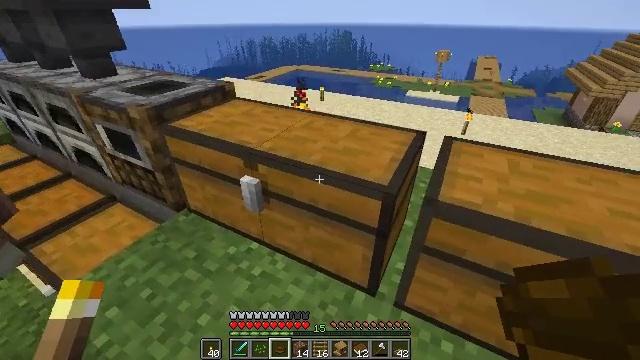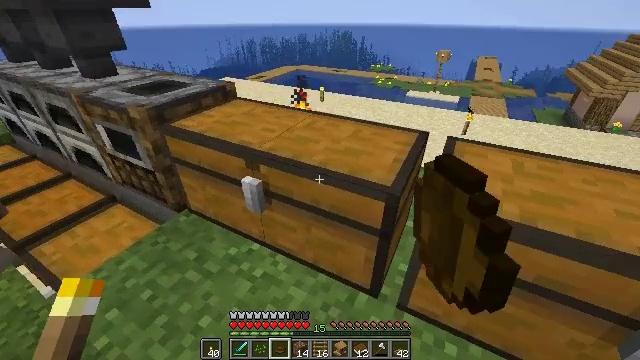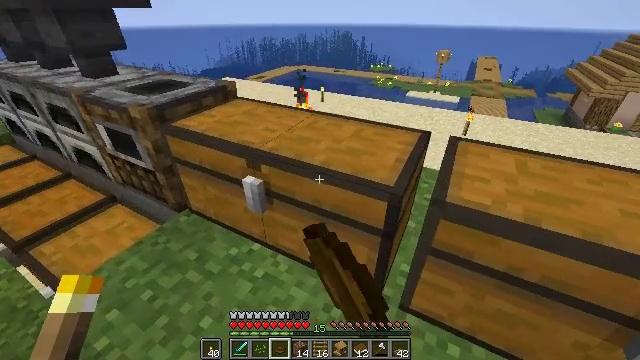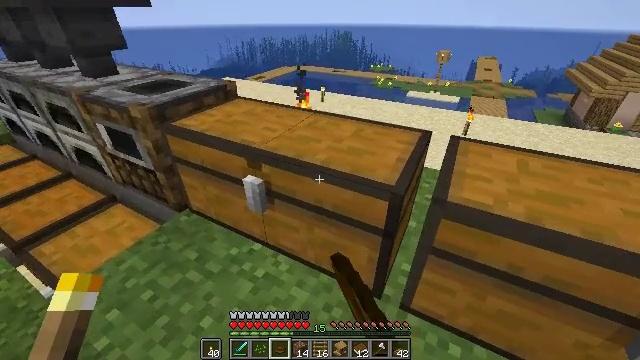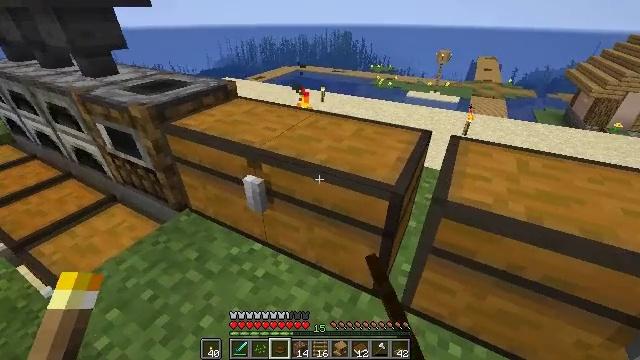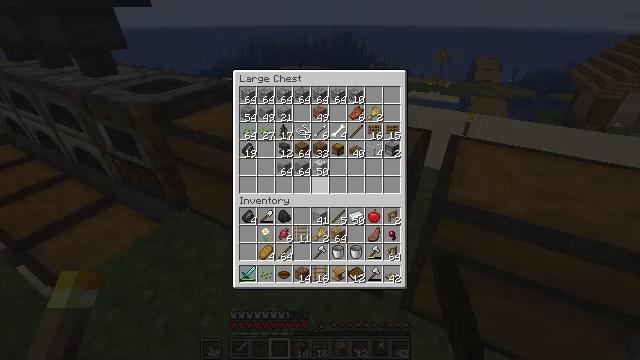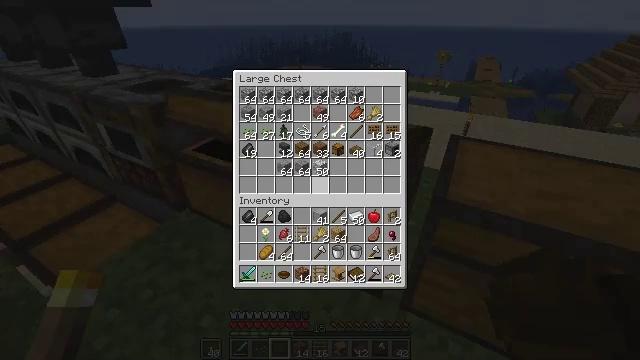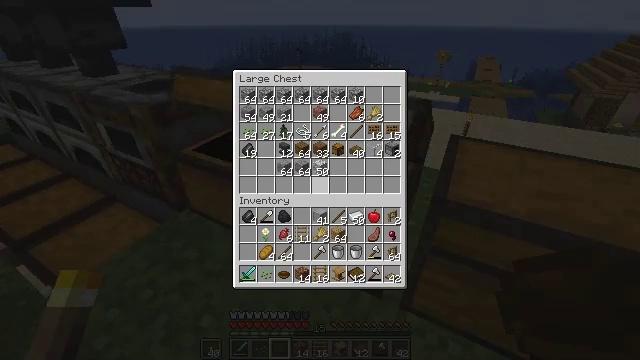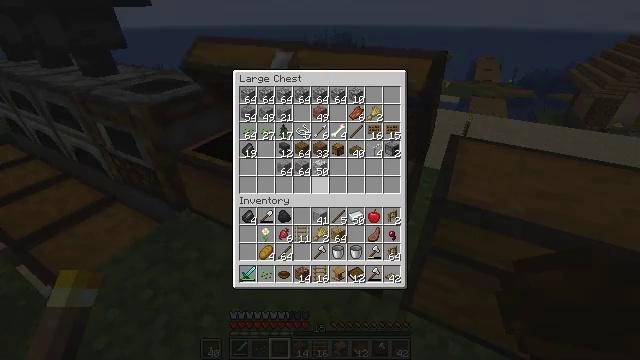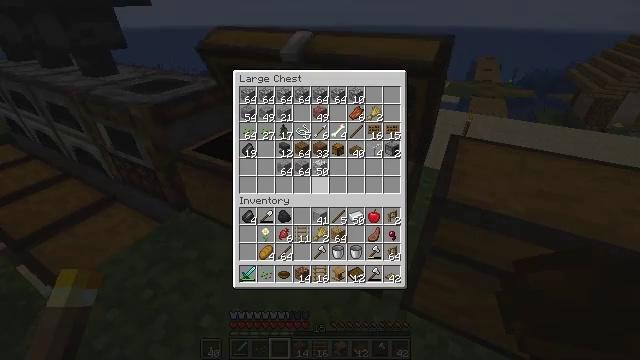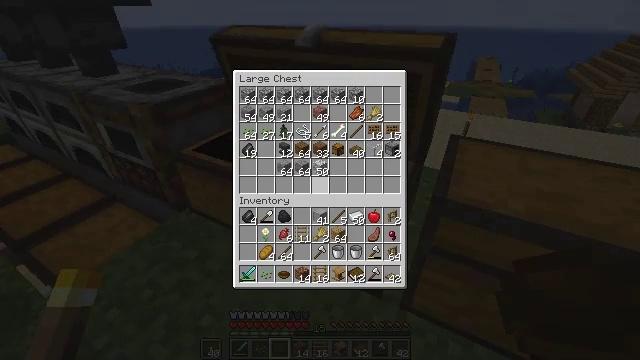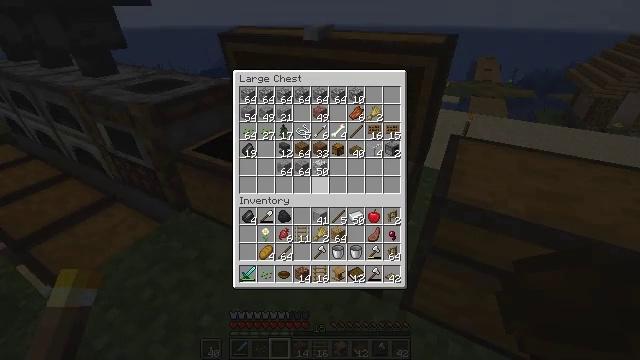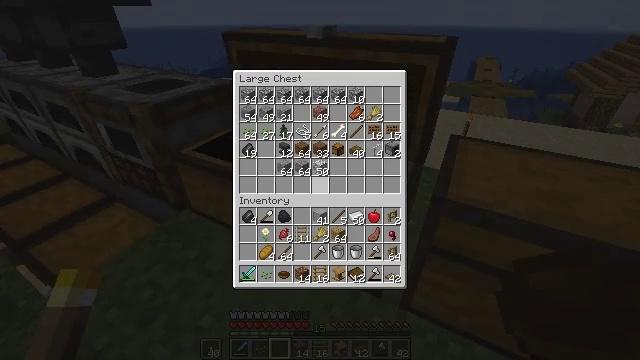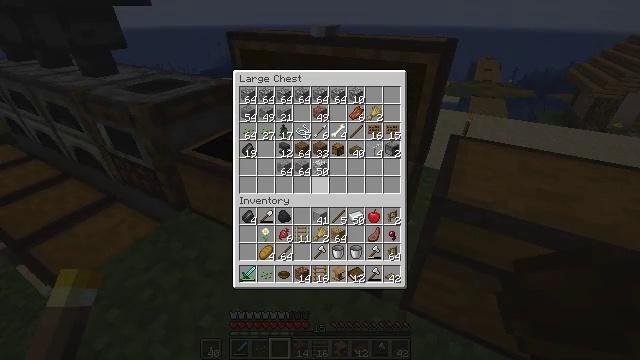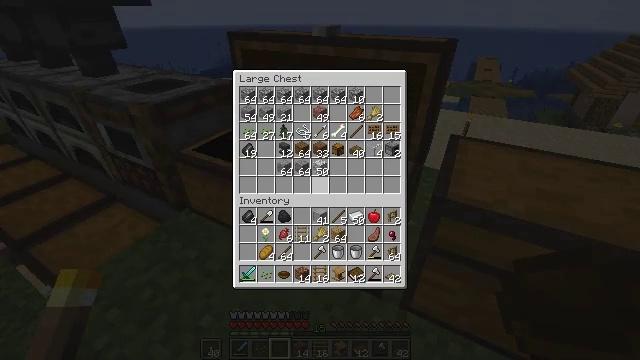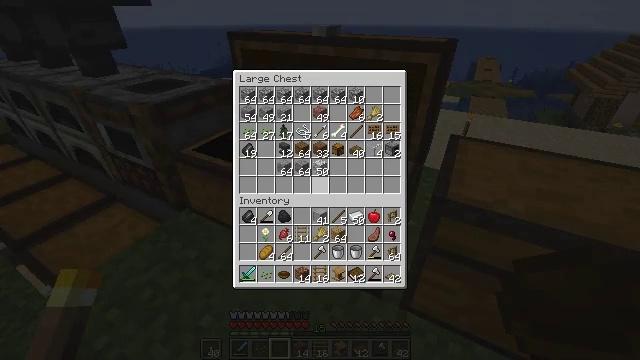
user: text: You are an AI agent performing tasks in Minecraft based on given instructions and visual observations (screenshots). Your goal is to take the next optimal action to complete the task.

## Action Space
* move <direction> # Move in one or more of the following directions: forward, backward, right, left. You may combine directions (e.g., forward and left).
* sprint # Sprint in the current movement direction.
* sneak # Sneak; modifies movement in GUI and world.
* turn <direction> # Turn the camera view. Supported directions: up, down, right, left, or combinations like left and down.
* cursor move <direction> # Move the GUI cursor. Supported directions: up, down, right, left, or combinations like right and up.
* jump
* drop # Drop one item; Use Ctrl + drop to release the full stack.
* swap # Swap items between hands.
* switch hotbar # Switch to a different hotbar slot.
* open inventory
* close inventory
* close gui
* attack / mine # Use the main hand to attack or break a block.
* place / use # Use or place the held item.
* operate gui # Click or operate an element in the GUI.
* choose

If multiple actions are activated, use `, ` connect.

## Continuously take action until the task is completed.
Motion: motion action
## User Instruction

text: Recycle the blast furnace by breaking it.
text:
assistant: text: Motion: use / place
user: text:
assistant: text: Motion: use / place
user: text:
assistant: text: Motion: no_op
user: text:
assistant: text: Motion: no_op
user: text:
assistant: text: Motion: open gui
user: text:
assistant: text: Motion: no_op
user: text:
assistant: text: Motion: no_op
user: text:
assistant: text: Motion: no_op
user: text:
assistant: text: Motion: no_op
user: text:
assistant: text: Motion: no_op
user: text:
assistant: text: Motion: no_op
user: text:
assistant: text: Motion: no_op
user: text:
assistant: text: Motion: no_op
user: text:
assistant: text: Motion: no_op
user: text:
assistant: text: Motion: no_op
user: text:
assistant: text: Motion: no_op
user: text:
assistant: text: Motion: no_op
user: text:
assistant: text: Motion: no_op
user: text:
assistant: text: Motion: no_op
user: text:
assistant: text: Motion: no_op
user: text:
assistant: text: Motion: no_op
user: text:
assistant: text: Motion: no_op
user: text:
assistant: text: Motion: no_op
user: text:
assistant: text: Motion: no_op
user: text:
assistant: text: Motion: no_op
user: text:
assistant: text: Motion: no_op
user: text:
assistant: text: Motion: no_op
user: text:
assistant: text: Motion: no_op
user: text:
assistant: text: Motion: no_op
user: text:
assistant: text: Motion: no_op